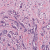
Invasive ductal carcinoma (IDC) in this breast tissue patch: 1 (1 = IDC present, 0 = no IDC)